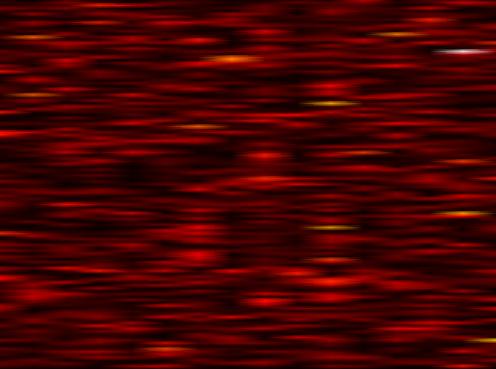
Label: FBMC